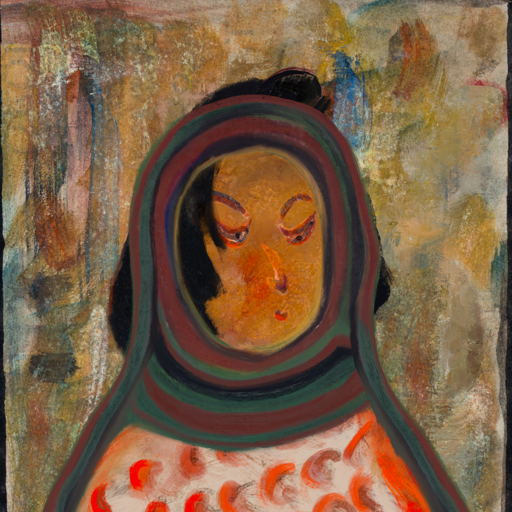
Background: Pipe, Head And Neck Side: Pipe, Face Side: Hypocrite, Bust: Rupkatha, Hair Side: Mosgoul, Head Accessory: After_Raid_Scarf, Second Necklace: Blank, Necklace: Blank, Baby: Blank